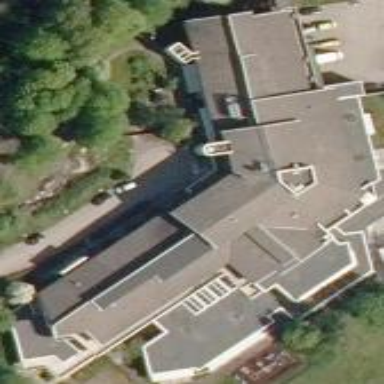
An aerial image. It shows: Public building.